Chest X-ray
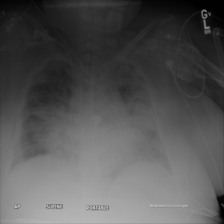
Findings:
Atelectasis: negative
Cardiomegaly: negative
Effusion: negative
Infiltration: positive
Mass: negative
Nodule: negative
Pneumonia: negative
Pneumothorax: negative
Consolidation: negative
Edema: negative
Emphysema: negative
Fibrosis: negative
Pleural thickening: negative
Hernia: negative